Question: i do not know why i am getting the average = 0. the code below shows how i calculate it, and the image posted below shows what i am getting as output
'''
float avg = (goodMatchesList.size()/rawMatchesListSorted.size()) * 100;
Log.D(TAG, "descMatcher", "avg: " + avg);
Log.D(TAG, "descMatcher", "min: " + minDist);
Log.D(TAG, "descMatcher", "max: " + maxDist);
Log.D(TAG, "descMatcher", "objComputedDescExt.rows: " + matFactory.getComputedDescExtMatAt(0).rows());
Log.D(TAG, "descMatcher", "rawMatchesListSorted.size: " + rawMatchesListSorted.size());
Log.D(TAG, "descMatcher", "goodMatchesList.size: " + goodMatchesList.size());
'''

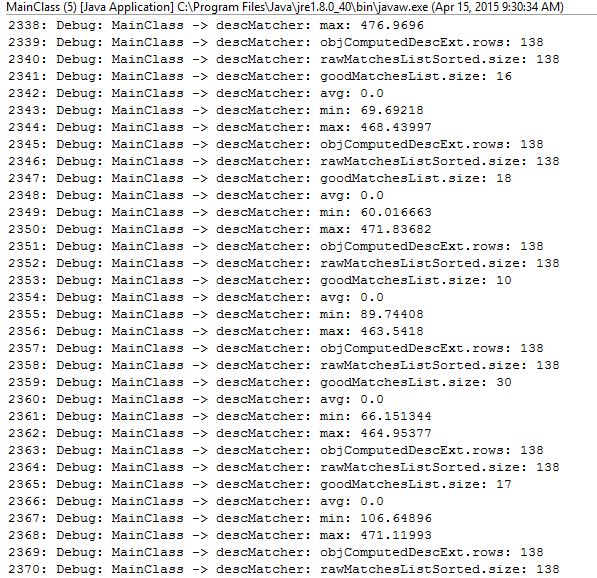
Answer: You are dividing two integers - '(goodMatchesList.size()/rawMatchesListSorted.size())', so if the result is smaller than 1, it becomes 0.
For floating point division, use casting :
'''
((float)goodMatchesList.size()/rawMatchesListSorted.size())*100
'''
or multiple by 100 before dividing if you don't care about fractions:
'''
100*goodMatchesList.size()/rawMatchesListSorted.size()
'''